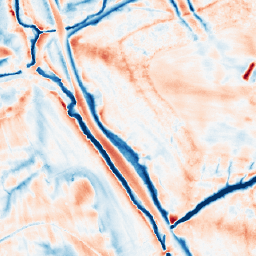
Category: edge_preserving
Decomposition family: guided
Decomposition parameters: radius: 8
eps: 0.001
Upsampling method: nearest
Upsampling parameters: scale: 2
Upsampling scale: 2